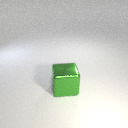
large green metal cube